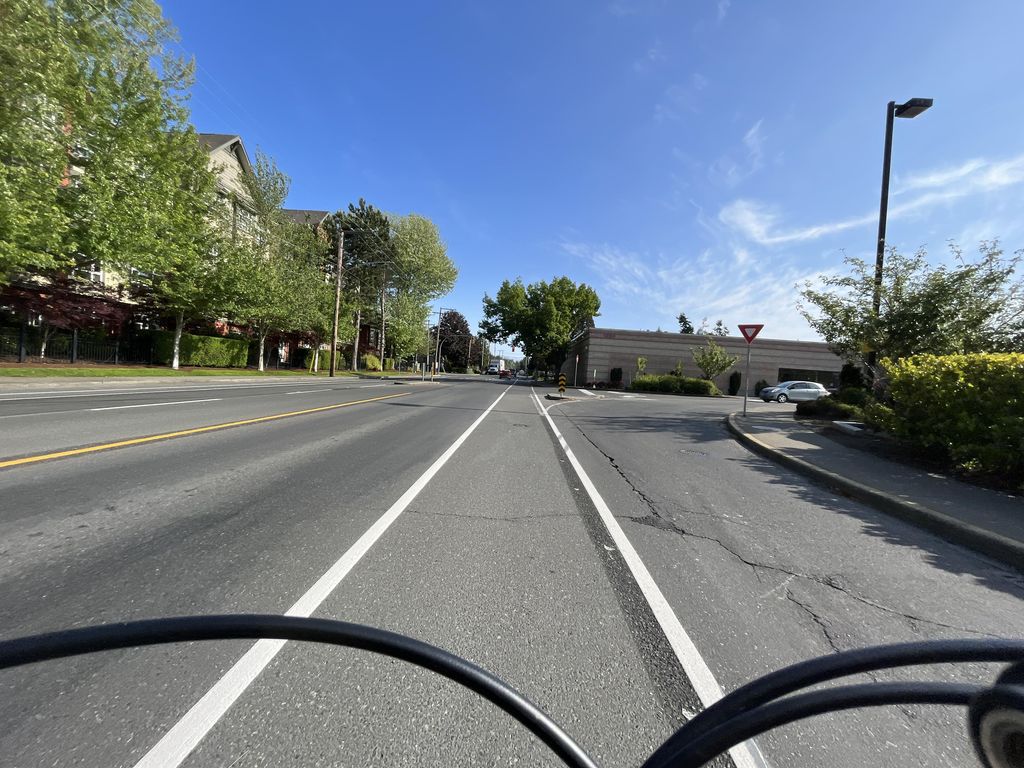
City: victoria